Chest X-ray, PA view. Patient: 63 years old, sex F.
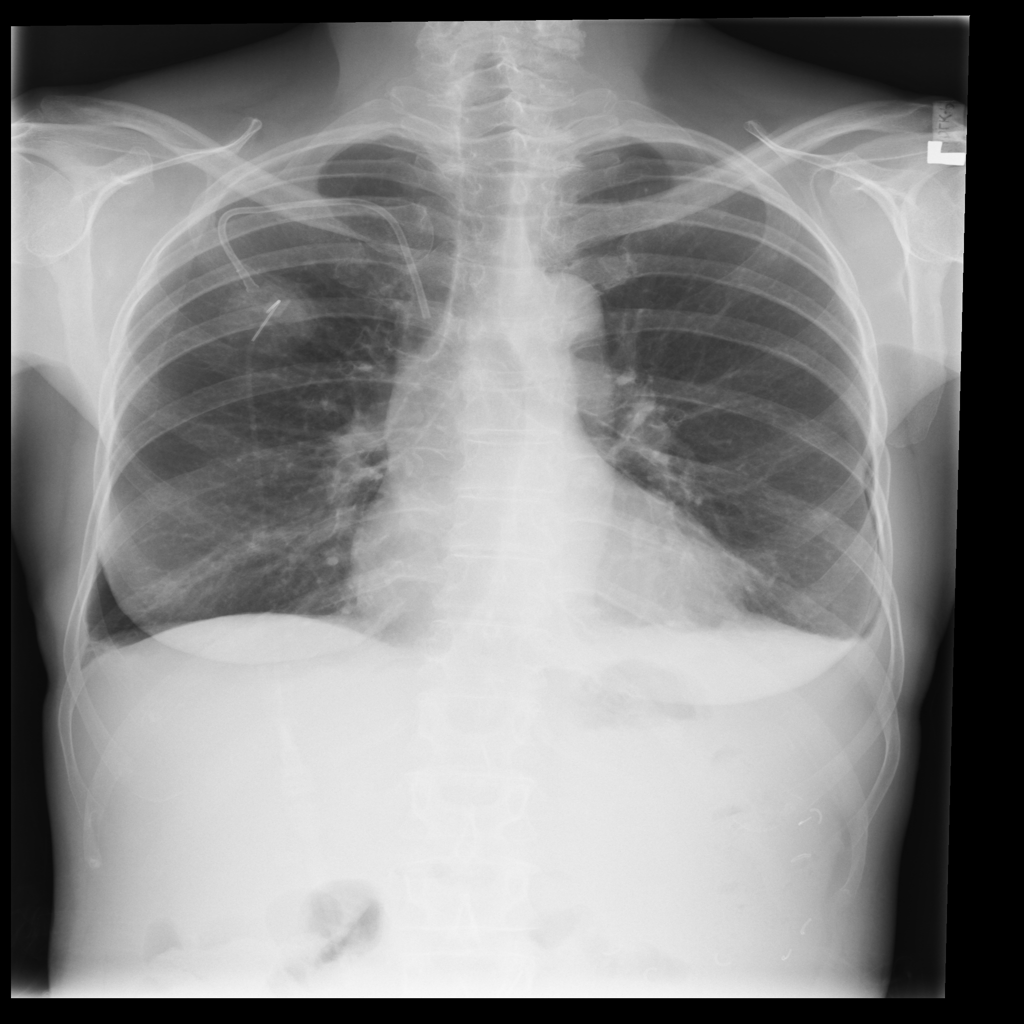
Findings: Effusion